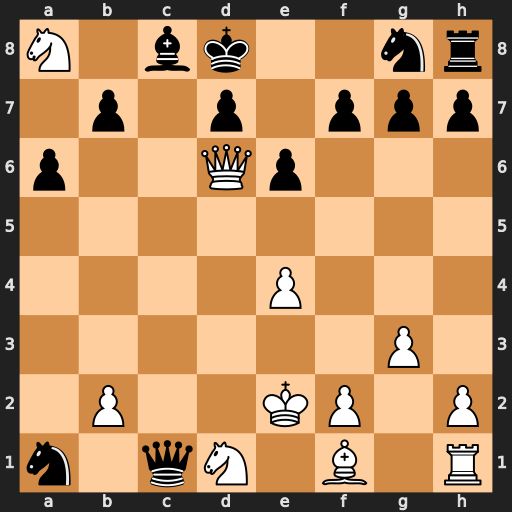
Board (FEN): N1bk2nr/1p1p1ppp/p2Qp3/8/4P3/6P1/1P2KP1P/n1qN1B1R
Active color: w
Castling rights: -
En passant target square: -
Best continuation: Qf8#